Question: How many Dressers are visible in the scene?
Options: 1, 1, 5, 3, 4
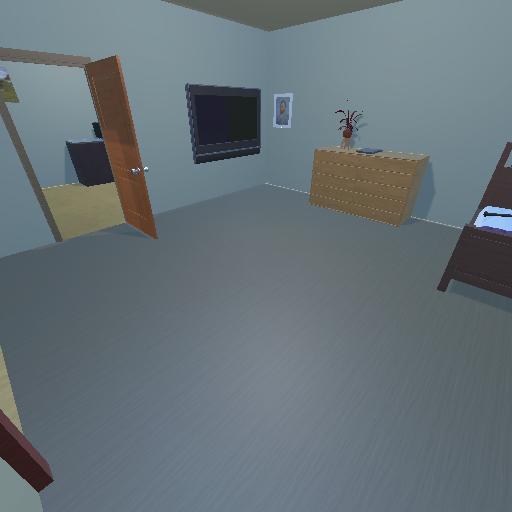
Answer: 1